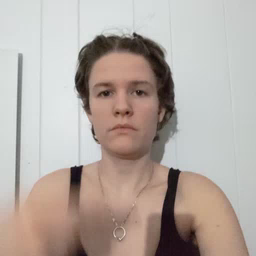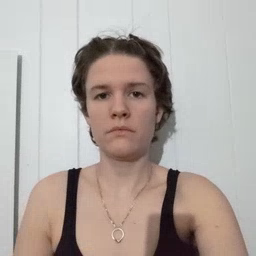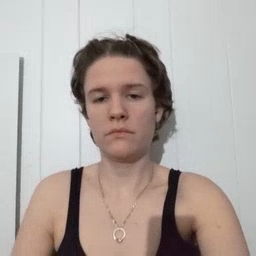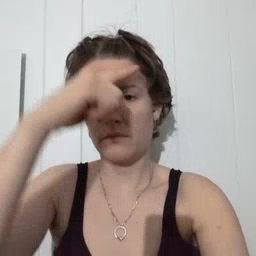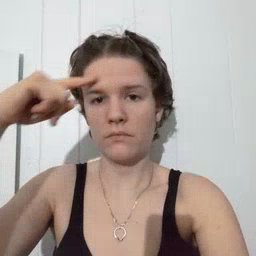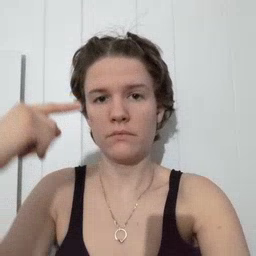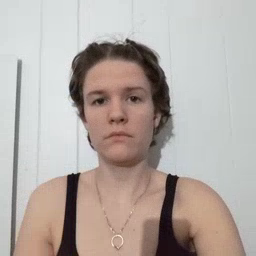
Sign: black